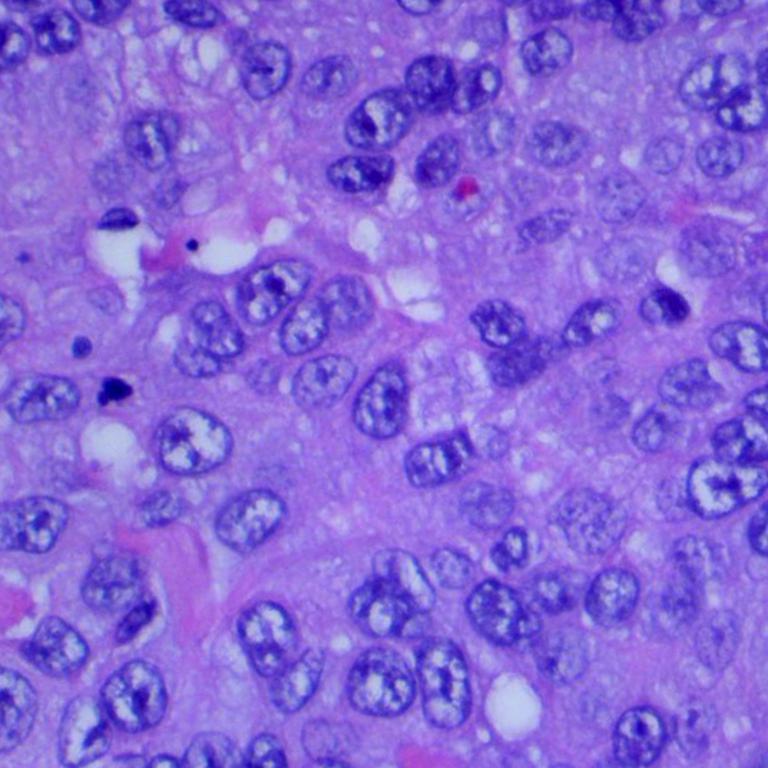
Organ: lung
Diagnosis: squamous carcinomas